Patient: sex M, age 43
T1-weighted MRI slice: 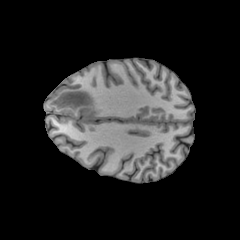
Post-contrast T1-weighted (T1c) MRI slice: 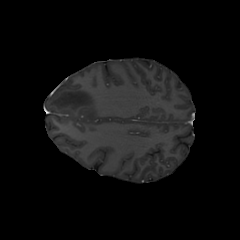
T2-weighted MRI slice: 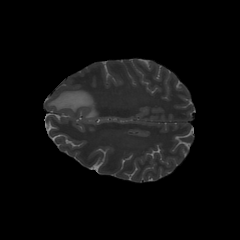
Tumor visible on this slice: yes
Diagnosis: Glioblastoma, IDH-wildtype
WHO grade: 4